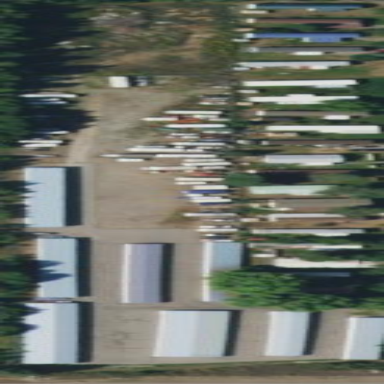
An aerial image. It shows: Commercial area with storage rental shop.